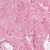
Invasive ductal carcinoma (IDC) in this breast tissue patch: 0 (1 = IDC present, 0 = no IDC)